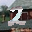
Label: 2